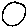
Label: circle